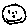
Label: smiley face